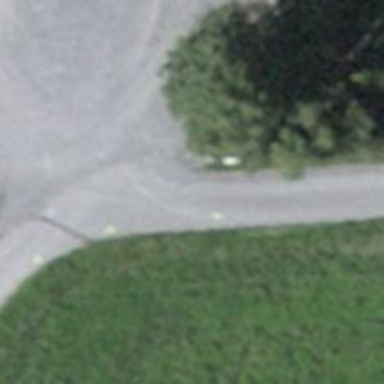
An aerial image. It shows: Guidepost providing information.